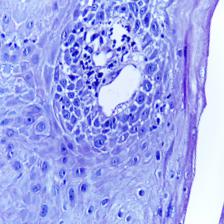
Diagnosis: OSCC